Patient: sex F, age 56
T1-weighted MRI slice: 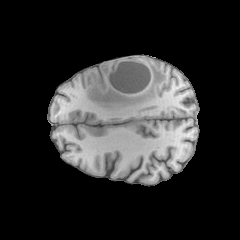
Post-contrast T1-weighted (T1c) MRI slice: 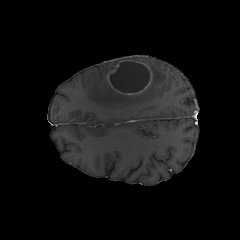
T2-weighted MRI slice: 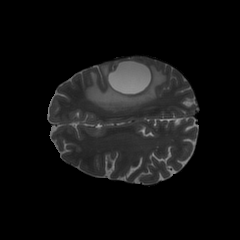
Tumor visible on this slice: yes
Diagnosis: Glioblastoma, IDH-wildtype
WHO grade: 4